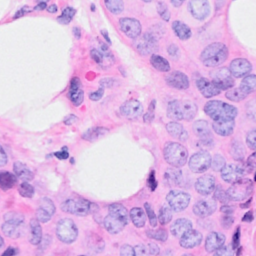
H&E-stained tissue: Breast